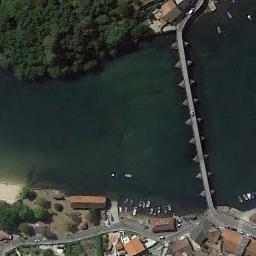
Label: bridge